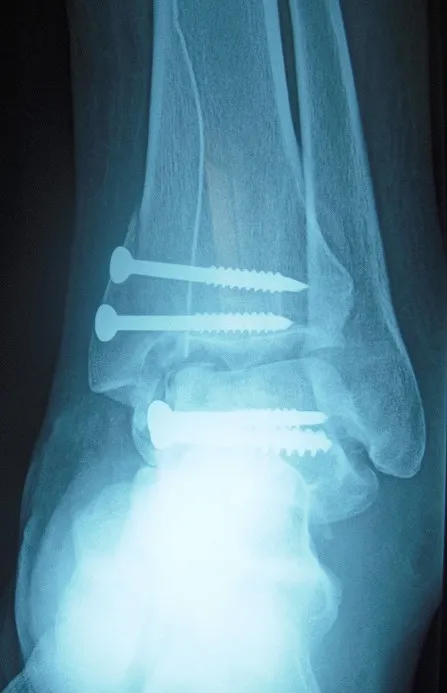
Postoperative radiological control with a little fragment of fracture anterior to the body.
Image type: radiology (x_ray)